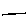
Label: line